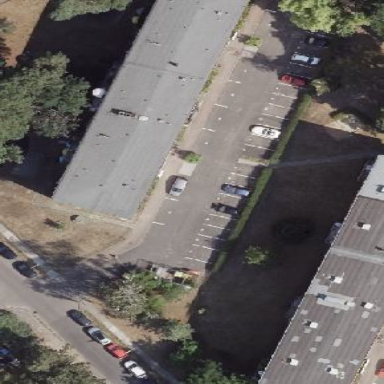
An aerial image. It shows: Flat-roofed residential building.